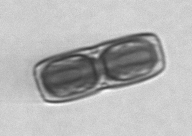
Label: Ephemera